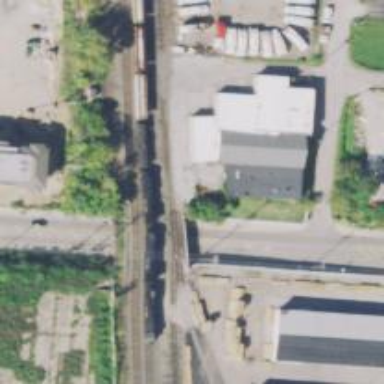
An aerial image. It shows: Bridge for railway spur.